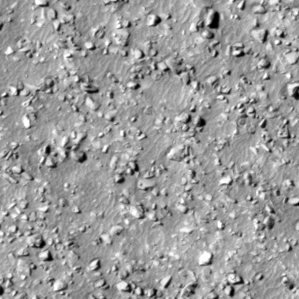
Label: non_frost